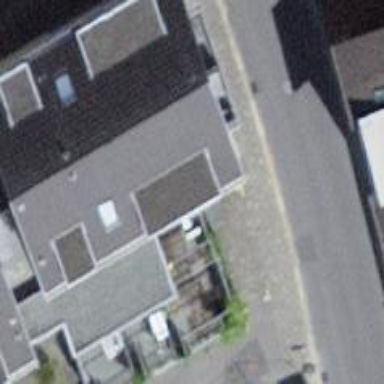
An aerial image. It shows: Beauty shop.